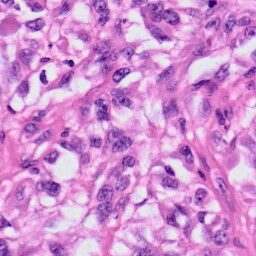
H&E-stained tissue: Skin